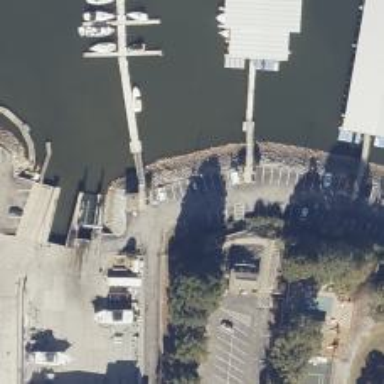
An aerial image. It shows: Marina on leisure land.